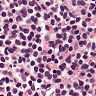
Metastatic tissue present: no